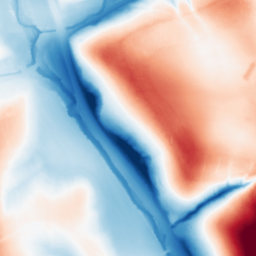
Category: classical
Decomposition family: gaussian_anisotropic
Decomposition parameters: sigma_x: 50
sigma_y: 20
Upsampling method: bilinear
Upsampling parameters: scale: 2
Upsampling scale: 2